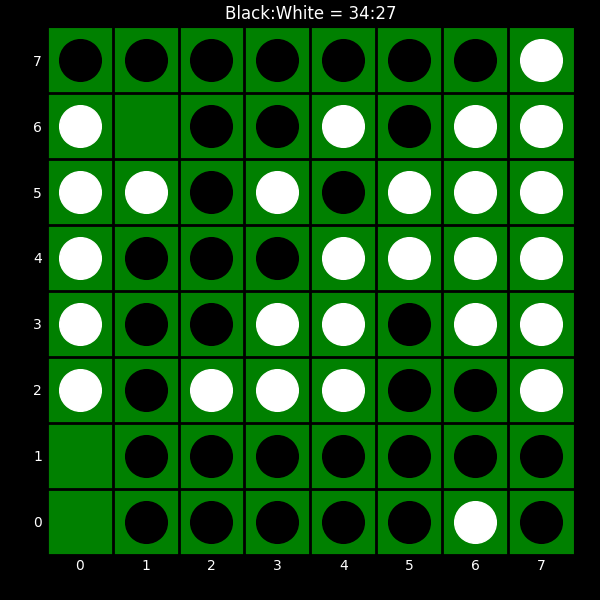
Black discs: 34
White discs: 27